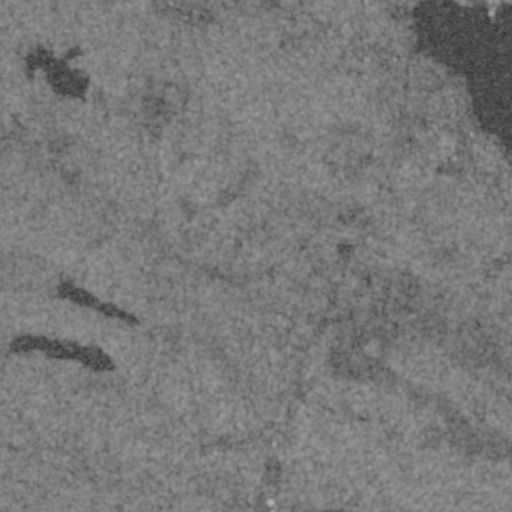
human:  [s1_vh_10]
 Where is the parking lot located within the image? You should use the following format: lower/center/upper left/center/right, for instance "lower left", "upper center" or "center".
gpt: The parking lot is located in the center right of the image.
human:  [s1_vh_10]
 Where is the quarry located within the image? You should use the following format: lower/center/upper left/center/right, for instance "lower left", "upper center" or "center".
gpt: The quarry is located in the center of the image.
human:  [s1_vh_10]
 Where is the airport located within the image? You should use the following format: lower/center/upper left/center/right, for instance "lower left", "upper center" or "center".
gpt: There is no airport in the image.

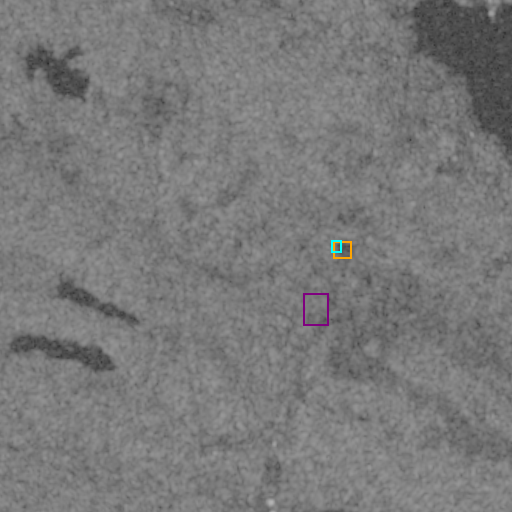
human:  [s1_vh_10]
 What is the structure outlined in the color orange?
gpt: The structure outlined in orange is a parking lot.
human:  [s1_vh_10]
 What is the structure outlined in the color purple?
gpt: The structure outlined in purple is a quarry.
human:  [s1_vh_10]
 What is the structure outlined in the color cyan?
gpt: The structure outlined in cyan is a building.
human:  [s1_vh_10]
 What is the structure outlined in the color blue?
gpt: There is no blue outline.